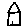
Label: house